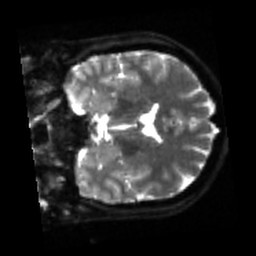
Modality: sbref
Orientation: coronal
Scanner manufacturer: siemens
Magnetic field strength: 3 T
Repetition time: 4 s
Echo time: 0.0594 s